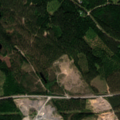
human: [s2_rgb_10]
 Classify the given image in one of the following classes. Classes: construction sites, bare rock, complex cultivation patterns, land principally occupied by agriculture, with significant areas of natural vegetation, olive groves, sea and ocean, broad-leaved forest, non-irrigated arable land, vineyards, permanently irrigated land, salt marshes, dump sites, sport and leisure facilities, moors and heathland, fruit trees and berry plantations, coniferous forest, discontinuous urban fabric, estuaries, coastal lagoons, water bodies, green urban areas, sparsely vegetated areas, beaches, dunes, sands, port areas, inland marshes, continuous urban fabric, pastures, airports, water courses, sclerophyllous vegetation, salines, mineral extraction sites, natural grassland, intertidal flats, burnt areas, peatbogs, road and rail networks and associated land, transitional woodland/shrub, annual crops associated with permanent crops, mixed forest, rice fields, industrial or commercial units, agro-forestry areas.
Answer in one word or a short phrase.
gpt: mineral extraction sites, coniferous forest, mixed forest